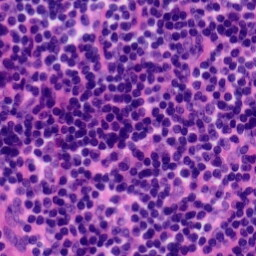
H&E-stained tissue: Tonsil